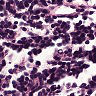
Metastatic tissue present: no